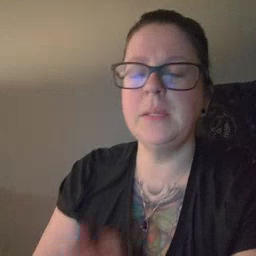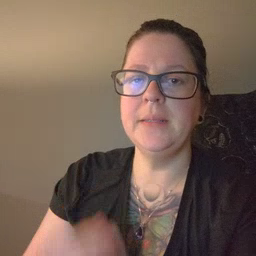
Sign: puppy